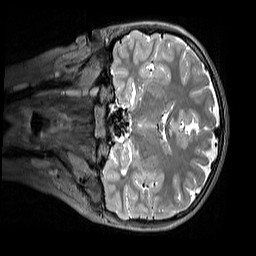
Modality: T2w
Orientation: coronal
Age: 10
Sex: female
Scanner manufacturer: siemens
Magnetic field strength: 3 T
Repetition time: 3.2 s
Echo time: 0.408 s